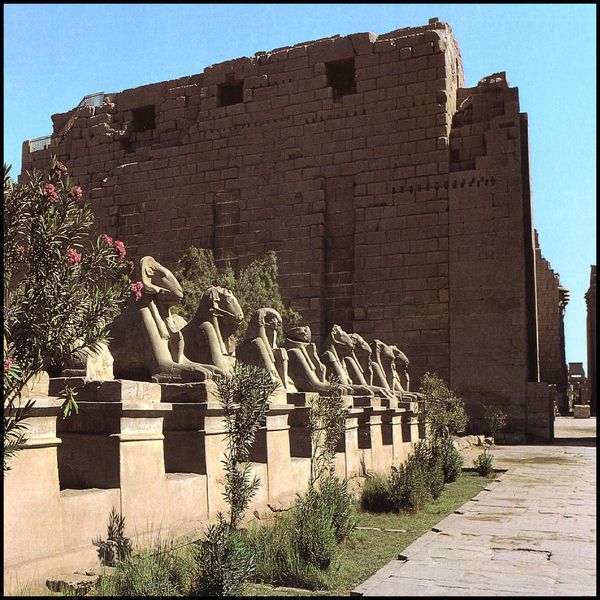
Titel: Sphinxallee vor dem Amun-Tempel
Standort: Karnak (Afrika - Ägypten)
Schlagwörter: baum, blau, himmel, bäume, grün, sand, stadt, fenster, strasse, blick, blüte, blüten, gebäude, gras, park, rasen, tier, tiere, weg, wiese, sockel, stein, steine, strauch, busch, büsche, gebüsch, sonne, sträucher, pflanze, pflanzen, skulptur, fassade, pflaster, mauer, ziegel, vegetation, backstein, wolkenlos, figuren, zinnen, foto, fotografie, photographie, ruine, burg, durchblick, palast, festung, mauerwerk, reihe, ruinen, fragment, skulpturen, statuen, sandstein, unkraut, griechenland, tempel, kraut, kräuter, schafe, böcke, osten, verfallen, sphinx, ägyptisch, archäologie, widder, sphingen, ziegenböcke, oleander, sphinxen, sockeö, stadtuinen, stadtruinen